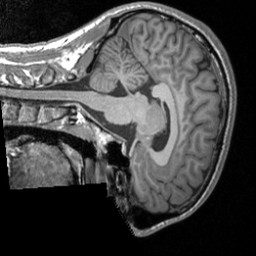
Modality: T1w
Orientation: sagittal
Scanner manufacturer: siemens
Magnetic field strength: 3 T
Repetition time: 1.9 s
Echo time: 0.00226 s